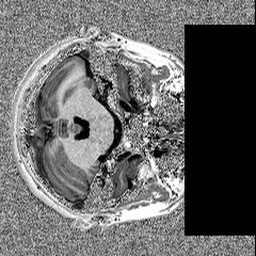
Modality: MP2RAGE
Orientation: axial
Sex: female